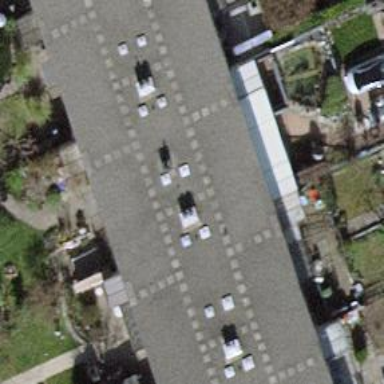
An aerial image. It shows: House with flat roof.